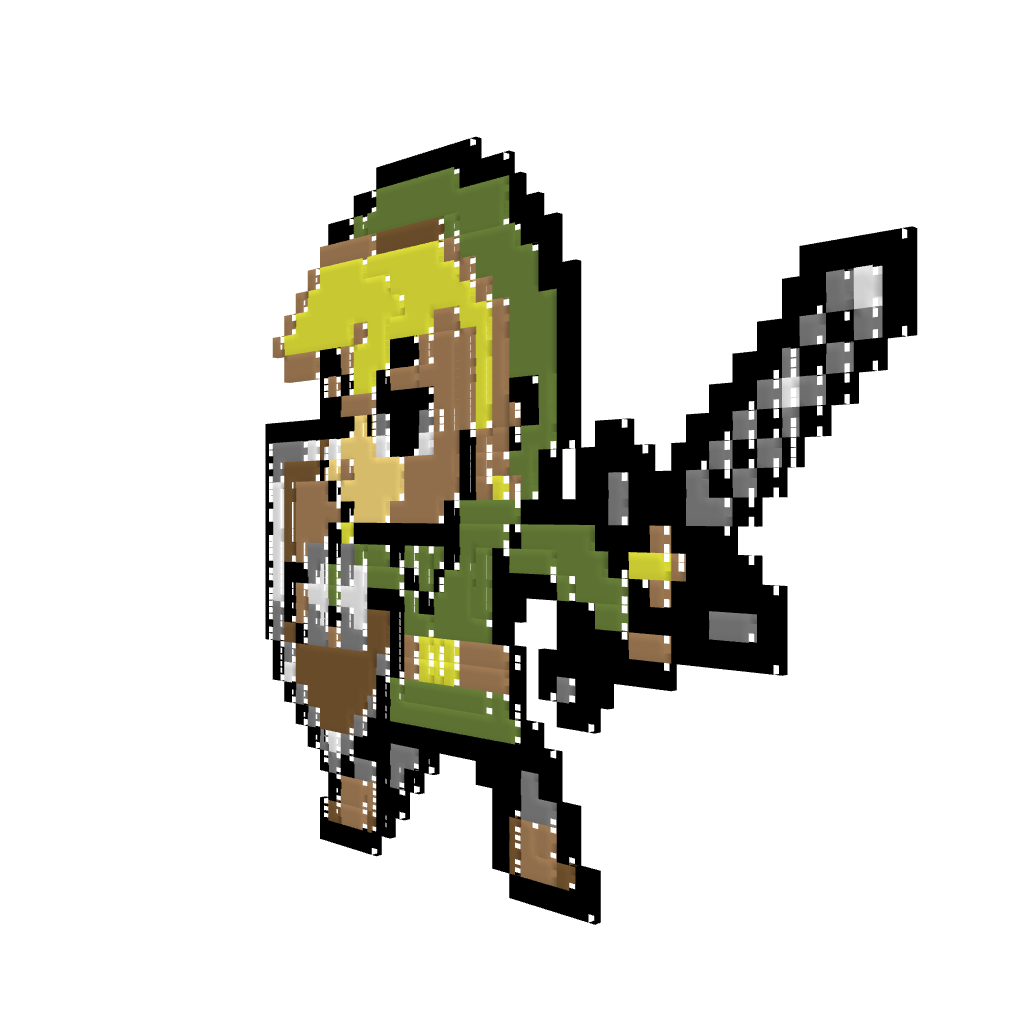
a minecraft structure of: The Legend of Zelda  Link high quality